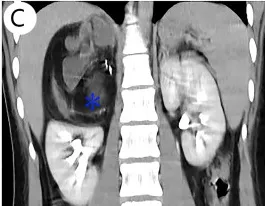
Red *], and fat density shadows [, blue *], and no obvious enhancement signals Other abdominal structures were normal and there was no evidence of distant metastasis although the right kidney was slightly displaced by the mass.
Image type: radiology (ct)